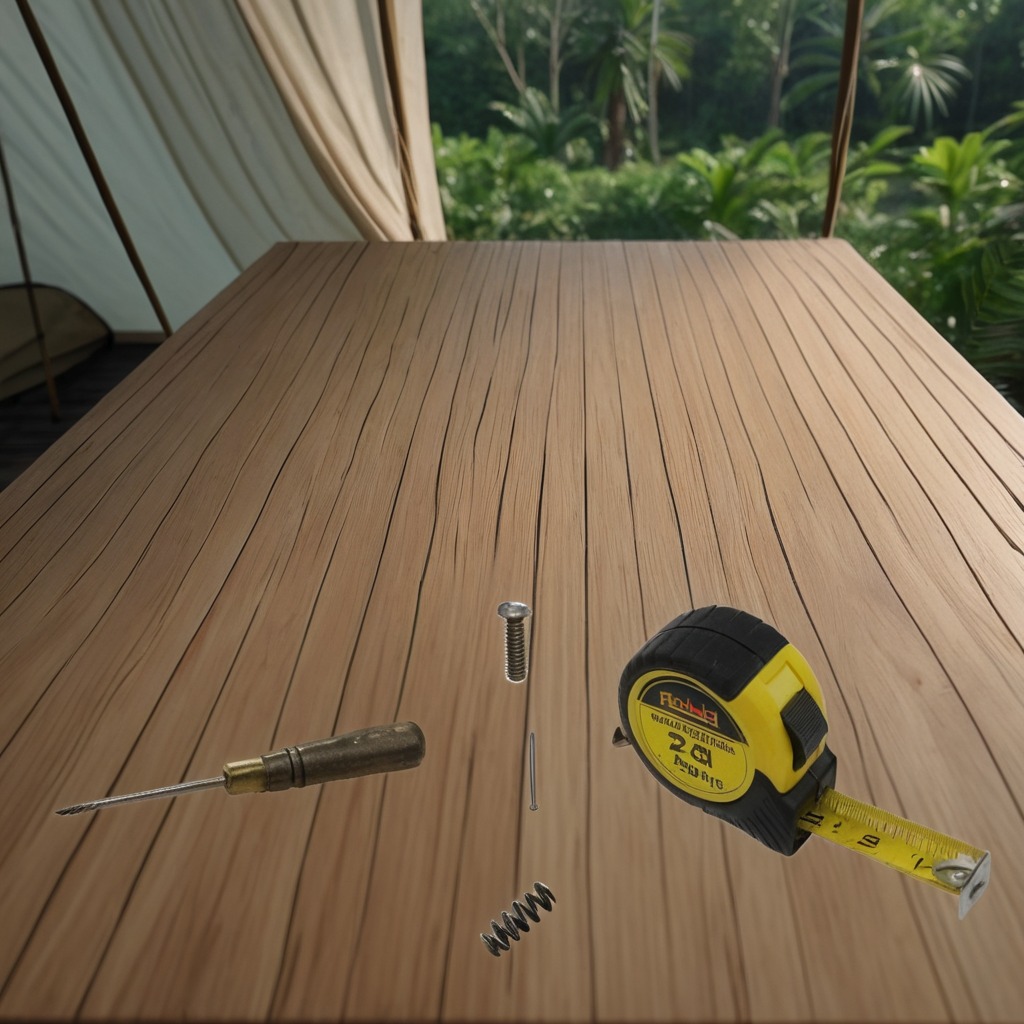
A measuring tape, a metal machine screw, an iron nail, a coiled metal spring, and a screwdriver are lying on the wooden table.